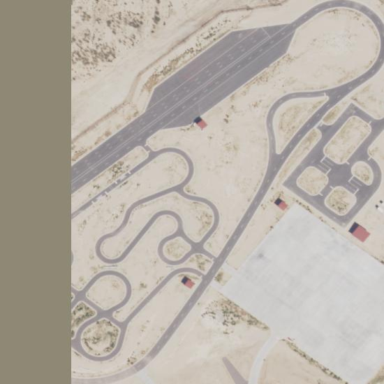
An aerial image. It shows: Motor sport raceway.